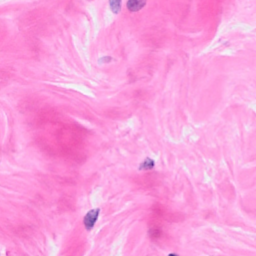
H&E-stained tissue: Breast